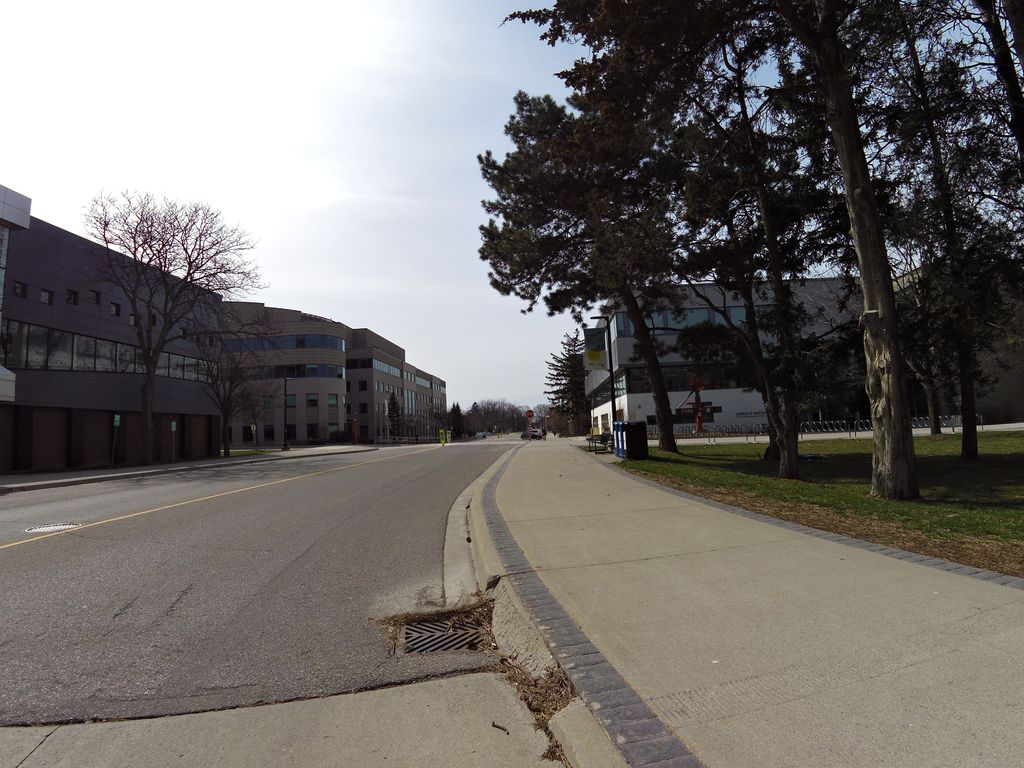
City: hamilton